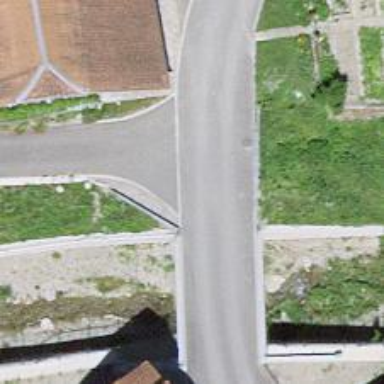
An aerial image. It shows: Unclassified road with bridge.